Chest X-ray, PA view. Patient: 57 years old, sex F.
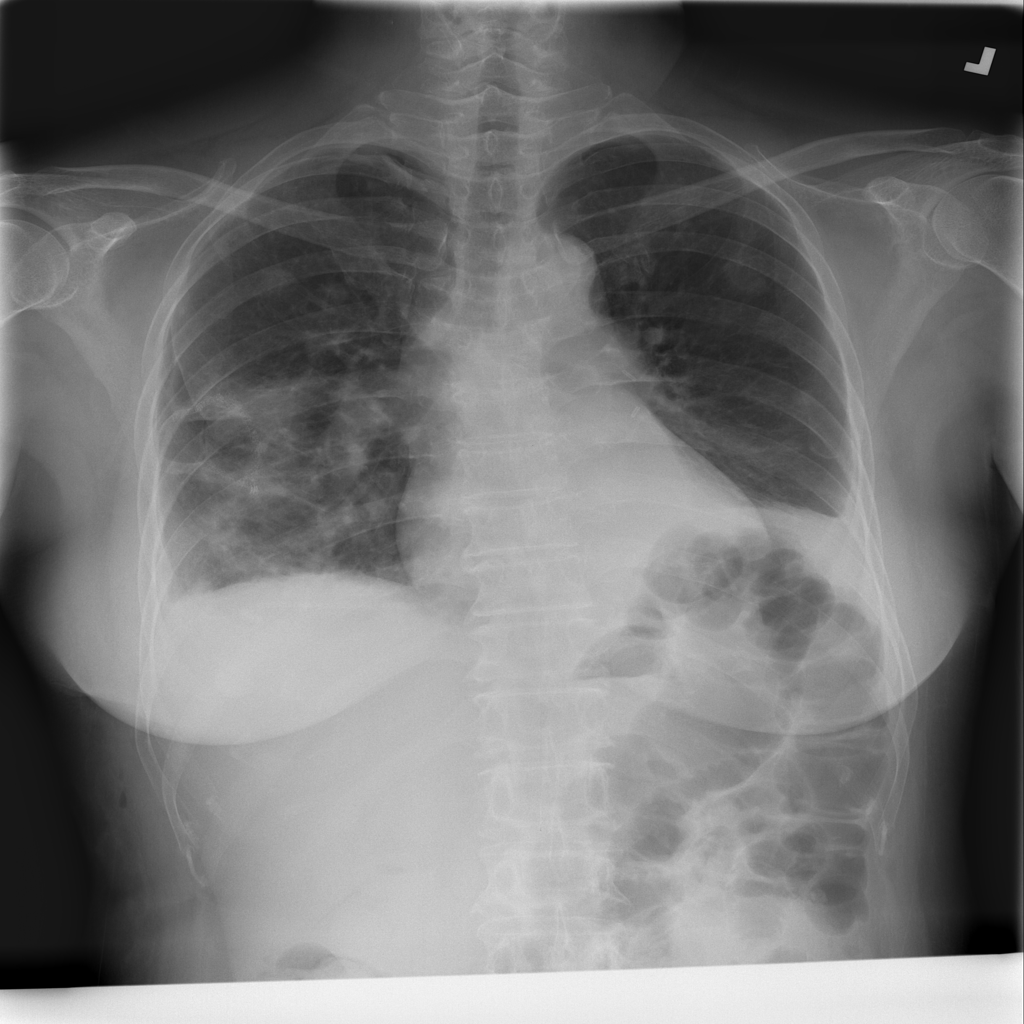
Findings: Atelectasis, Effusion, Infiltration, Pneumothorax